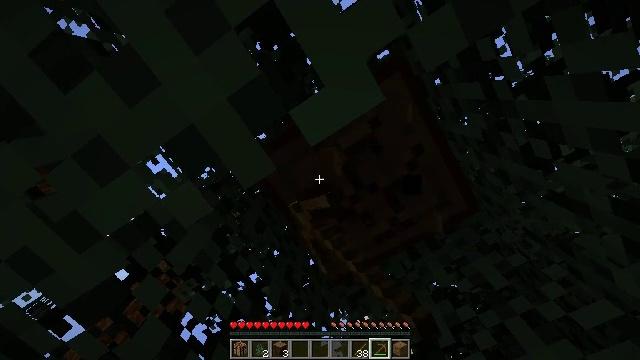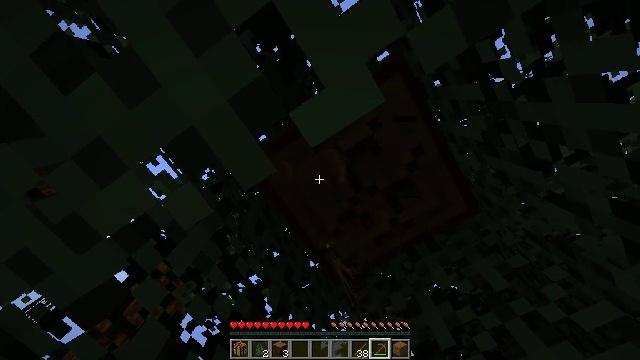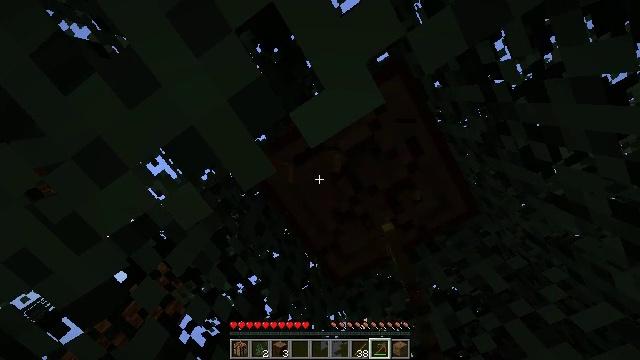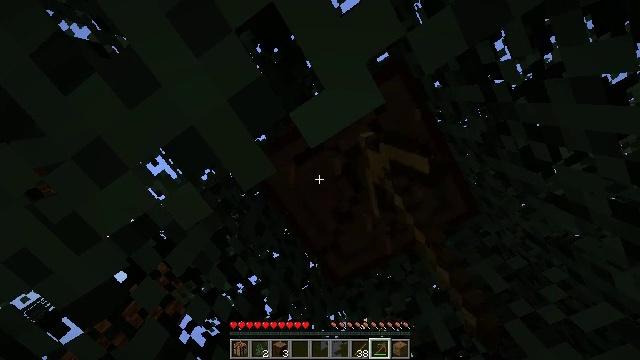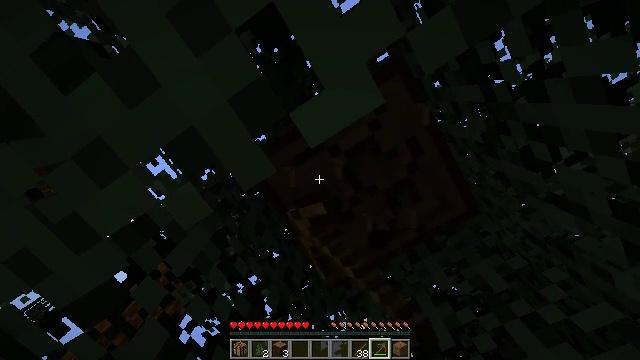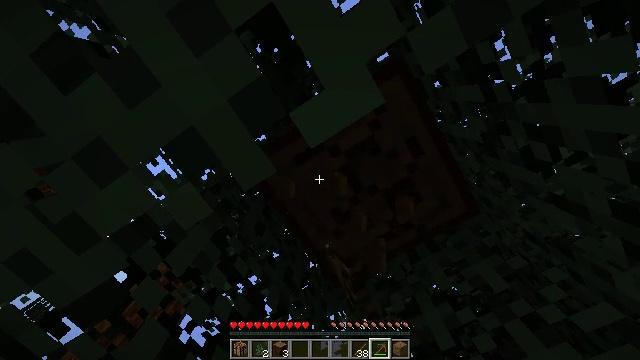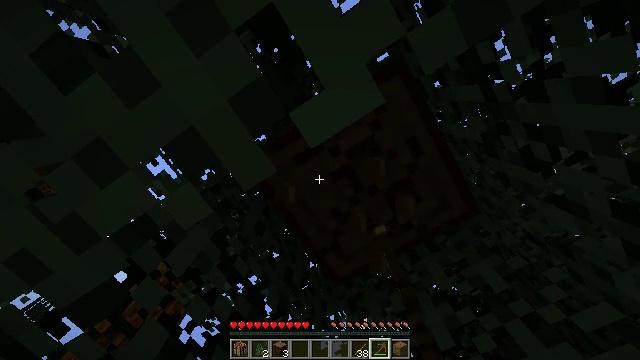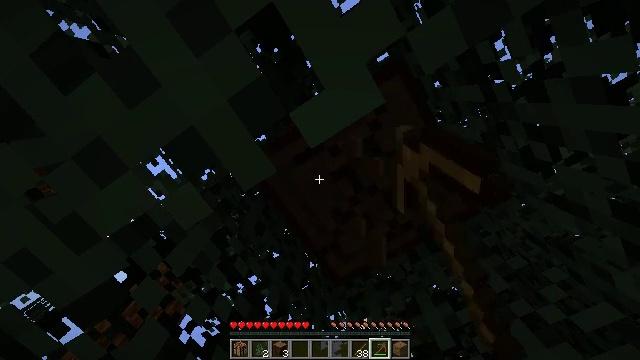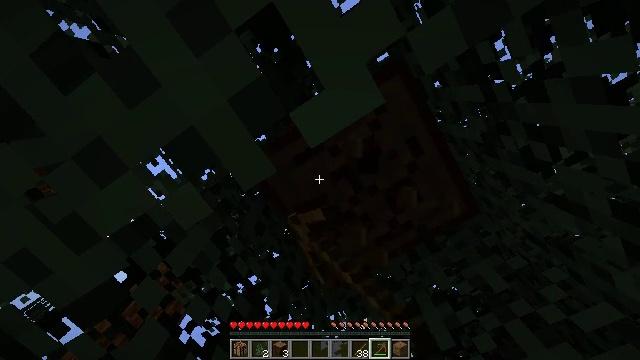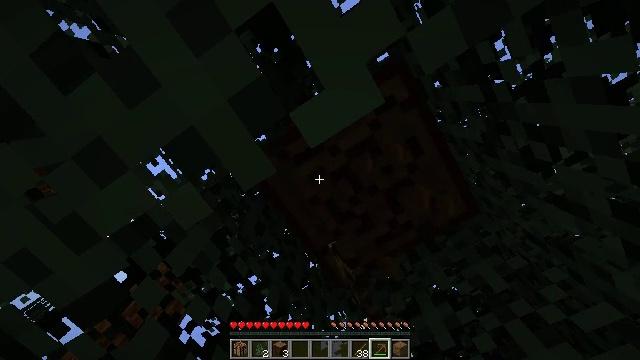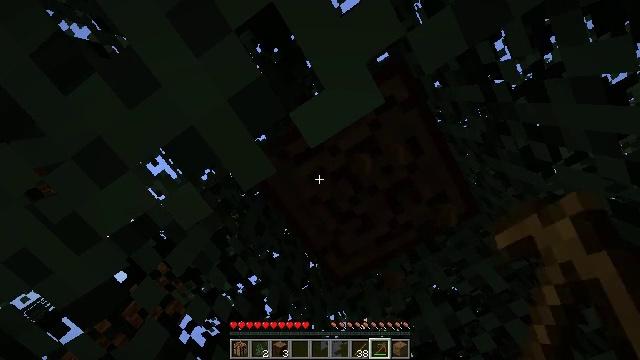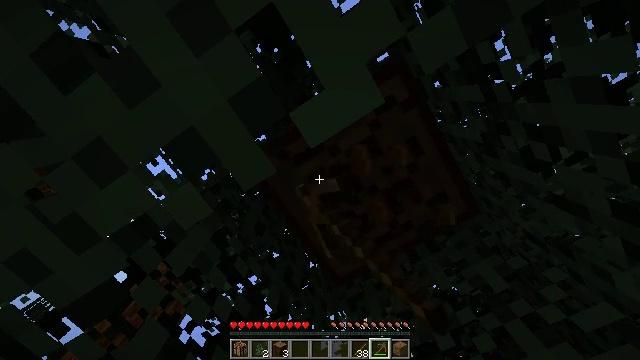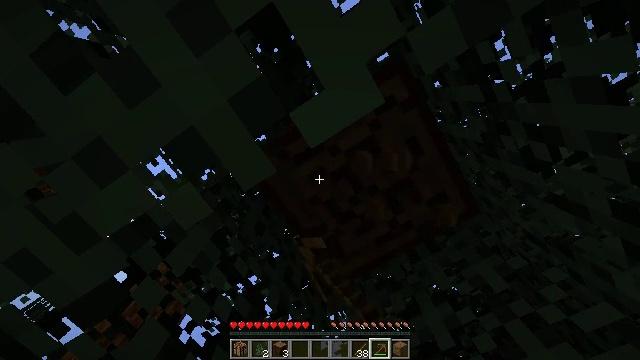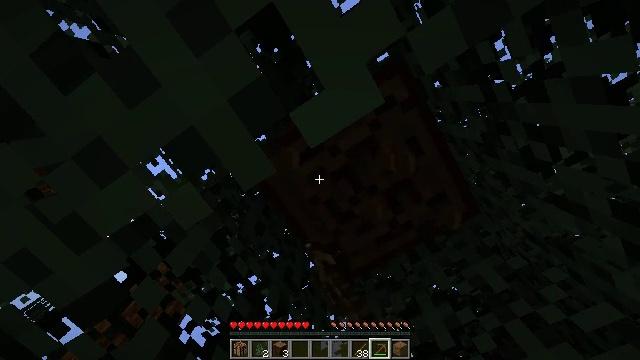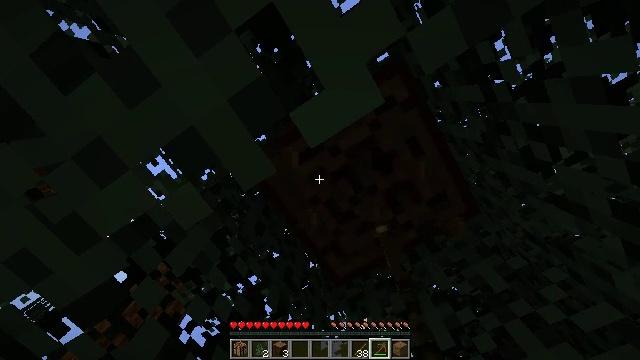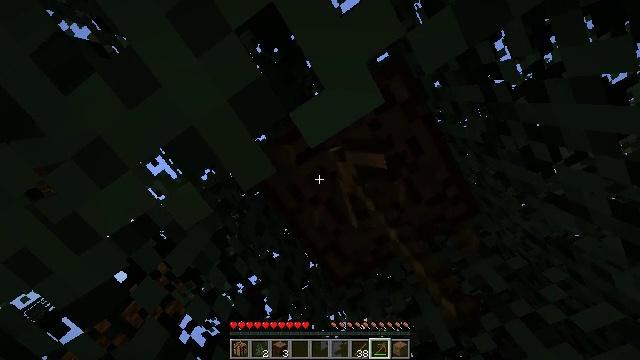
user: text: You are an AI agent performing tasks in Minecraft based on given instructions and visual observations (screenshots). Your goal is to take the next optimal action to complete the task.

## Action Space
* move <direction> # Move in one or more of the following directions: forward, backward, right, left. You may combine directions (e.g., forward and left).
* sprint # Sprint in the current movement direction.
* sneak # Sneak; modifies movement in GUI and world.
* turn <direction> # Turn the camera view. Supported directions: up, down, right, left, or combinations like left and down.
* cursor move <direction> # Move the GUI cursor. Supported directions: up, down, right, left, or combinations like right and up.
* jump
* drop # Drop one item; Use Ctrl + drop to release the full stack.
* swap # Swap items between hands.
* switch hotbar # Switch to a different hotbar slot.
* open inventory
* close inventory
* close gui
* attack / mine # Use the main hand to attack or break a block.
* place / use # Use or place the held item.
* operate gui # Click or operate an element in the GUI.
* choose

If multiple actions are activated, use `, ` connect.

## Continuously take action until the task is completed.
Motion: motion action
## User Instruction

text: Chop down the spruce log.
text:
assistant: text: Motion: attack / mine
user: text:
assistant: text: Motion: attack / mine
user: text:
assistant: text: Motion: attack / mine
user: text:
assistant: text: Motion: attack / mine
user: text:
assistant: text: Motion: attack / mine
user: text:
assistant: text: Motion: attack / mine
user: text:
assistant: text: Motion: attack / mine
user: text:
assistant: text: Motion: attack / mine
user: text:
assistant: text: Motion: attack / mine
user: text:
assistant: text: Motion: attack / mine
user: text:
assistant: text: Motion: attack / mine
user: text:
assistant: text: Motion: attack / mine
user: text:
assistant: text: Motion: attack / mine
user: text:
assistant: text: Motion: attack / mine
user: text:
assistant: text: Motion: attack / mine
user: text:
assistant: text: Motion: attack / mine
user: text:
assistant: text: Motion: attack / mine
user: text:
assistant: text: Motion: attack / mine
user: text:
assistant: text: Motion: attack / mine
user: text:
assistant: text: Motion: attack / mine
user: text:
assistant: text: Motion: attack / mine
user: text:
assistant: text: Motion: attack / mine
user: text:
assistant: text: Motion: attack / mine
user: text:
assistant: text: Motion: attack / mine
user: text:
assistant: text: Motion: attack / mine
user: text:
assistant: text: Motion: attack / mine
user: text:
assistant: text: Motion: attack / mine
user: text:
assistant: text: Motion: attack / mine
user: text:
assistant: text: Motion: attack / mine
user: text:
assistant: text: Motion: attack / mine